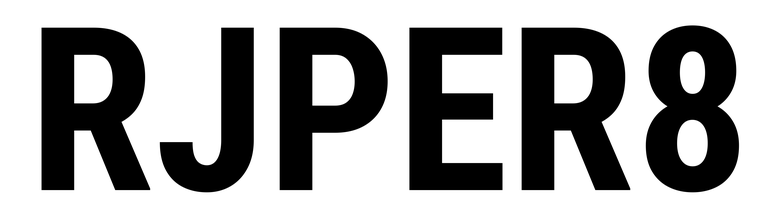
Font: Roboto_Condensed_Bold